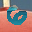
Label: 6